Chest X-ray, PA view. Patient: 44 years old, sex M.
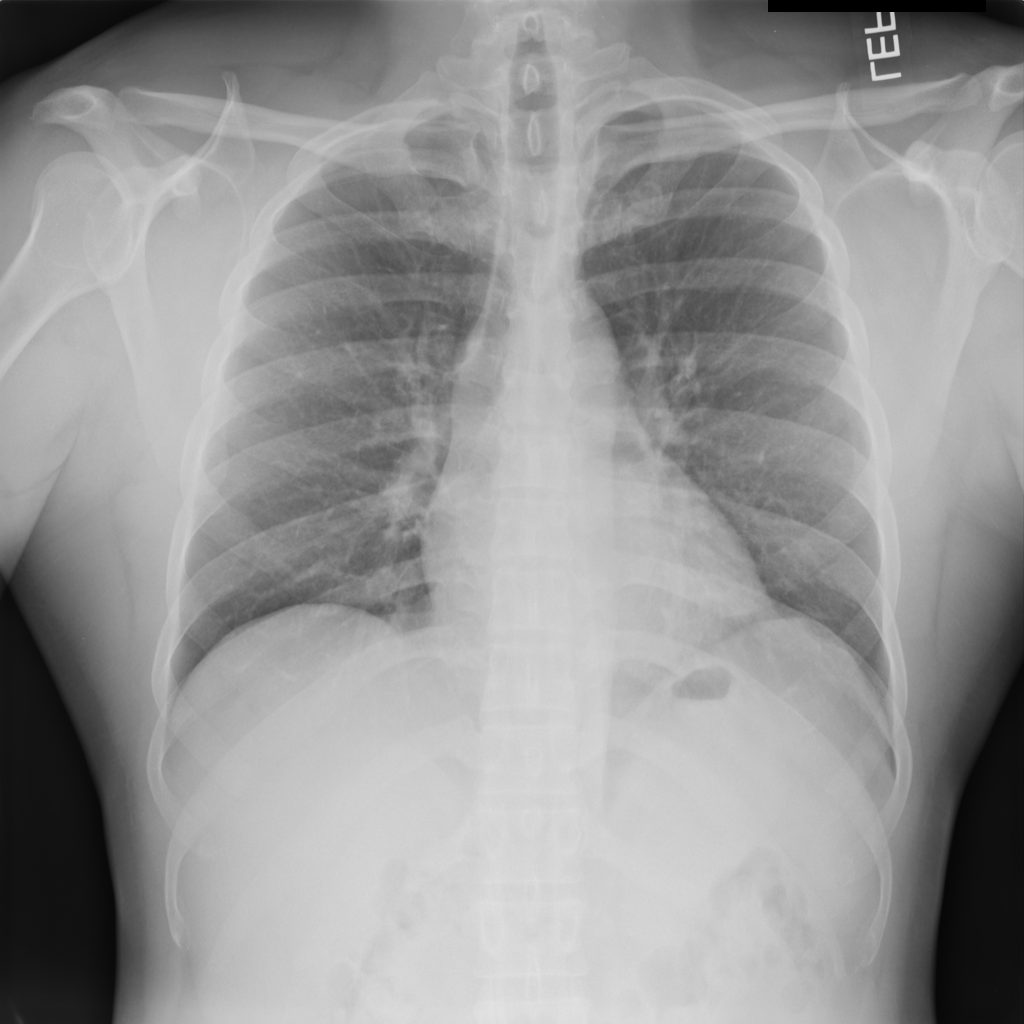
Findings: No Finding